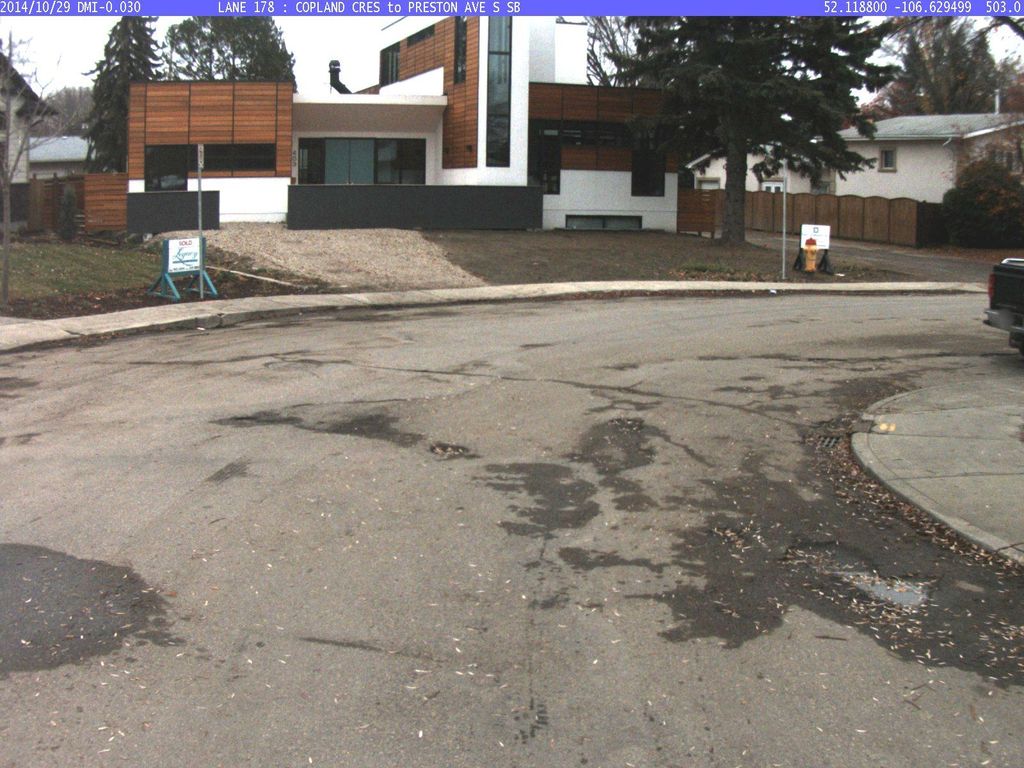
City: saskatoon